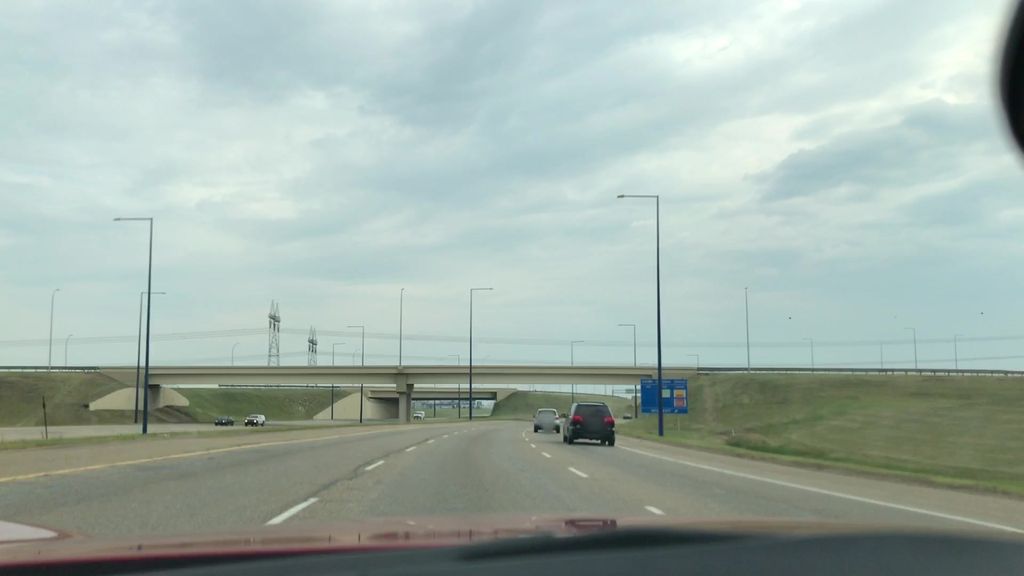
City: edmonton